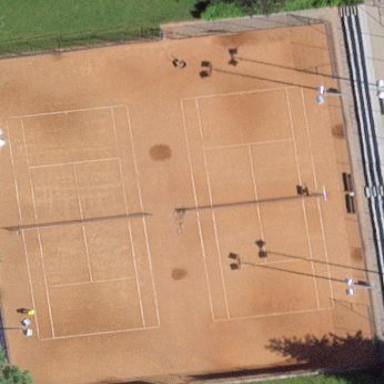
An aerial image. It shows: Tennis court with tartan surface located on pitch designated for leisure land.